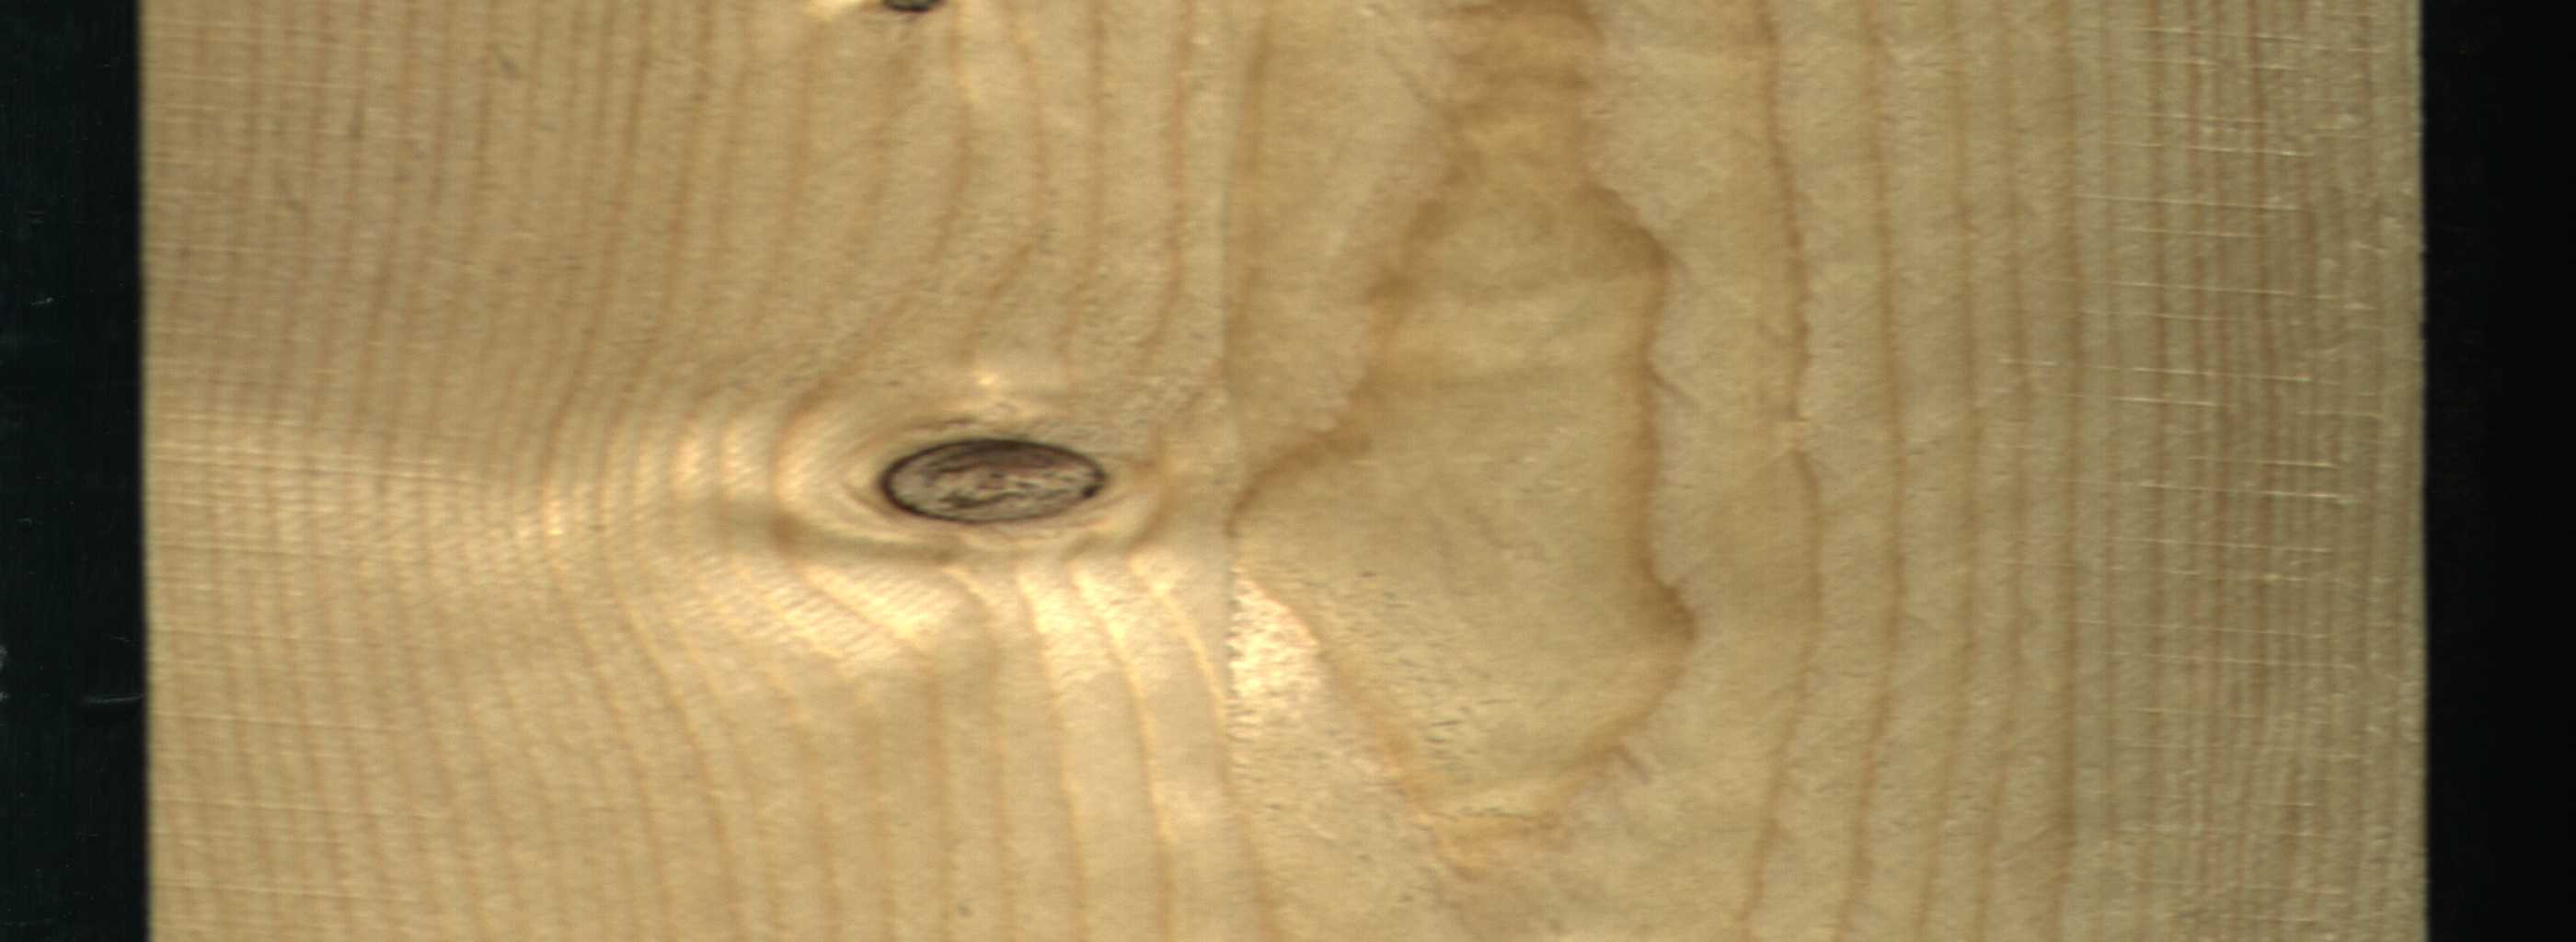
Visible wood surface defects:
Dead_Knot
Dead_Knot